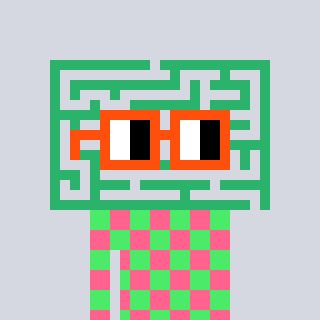
a pixel art character with square orange glasses, a maze-shaped head and a teal-colored body on a cool background